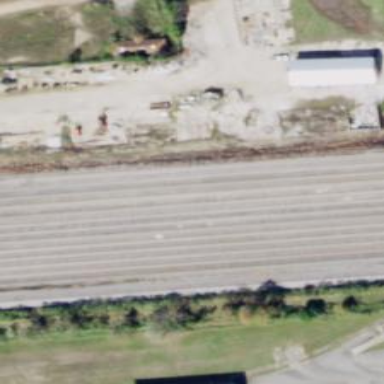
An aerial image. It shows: Railway yard used for manifest purposes.